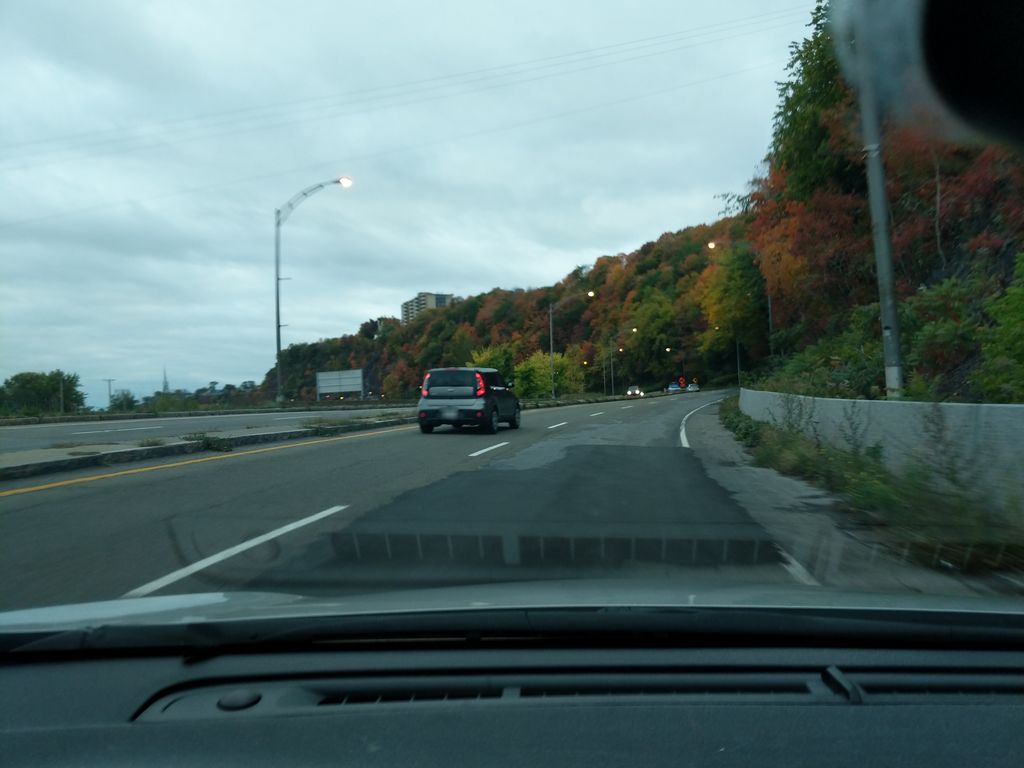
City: quebec_city